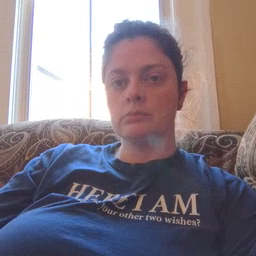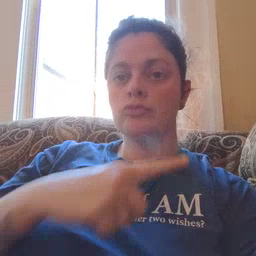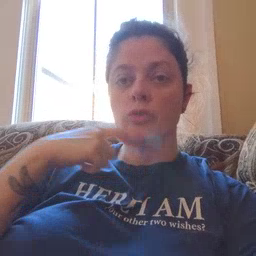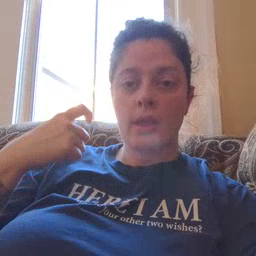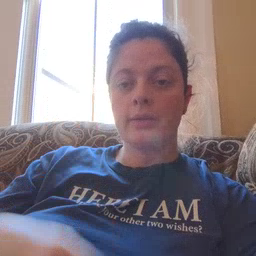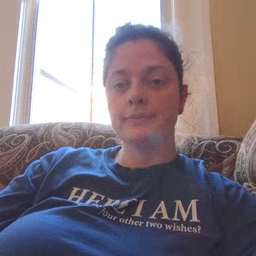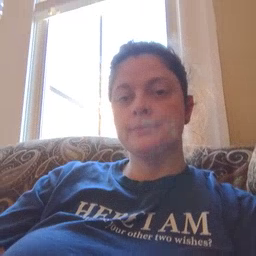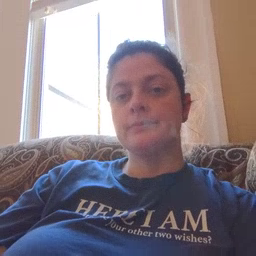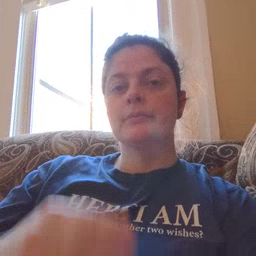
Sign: dry